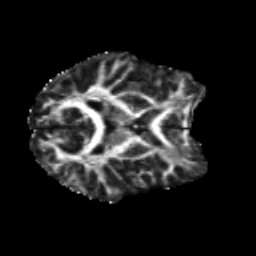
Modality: FA
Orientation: axial
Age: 19
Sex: male
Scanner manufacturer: siemens
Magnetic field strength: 3 T
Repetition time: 8.8 s
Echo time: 0.085 s